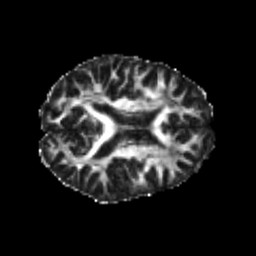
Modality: FA
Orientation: axial
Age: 20
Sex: male
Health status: healthy
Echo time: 0.074 s